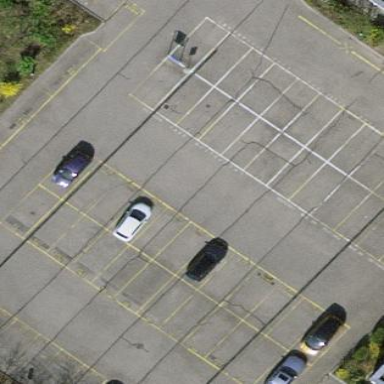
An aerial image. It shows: Parking area with surface.